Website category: jobs
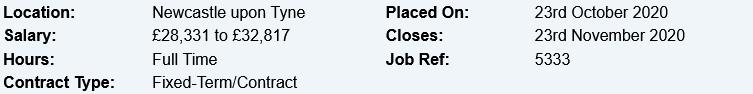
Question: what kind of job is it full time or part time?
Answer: Full Time

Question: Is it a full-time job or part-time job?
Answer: Full Time

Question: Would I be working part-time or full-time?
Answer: Full Time

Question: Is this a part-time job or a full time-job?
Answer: Full Time

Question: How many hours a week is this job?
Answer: Full Time

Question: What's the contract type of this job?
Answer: Fixed-Term/Contract

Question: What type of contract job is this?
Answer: Fixed-Term/Contract

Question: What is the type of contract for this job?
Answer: Fixed-Term/Contract

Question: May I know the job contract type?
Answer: Fixed-Term/Contract

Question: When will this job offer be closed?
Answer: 23rd November 2020

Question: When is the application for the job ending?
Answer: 23rd November 2020

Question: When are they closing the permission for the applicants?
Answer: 23rd November 2020

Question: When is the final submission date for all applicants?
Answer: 23rd November 2020

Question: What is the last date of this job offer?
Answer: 23rd November 2020

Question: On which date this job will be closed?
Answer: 23rd November 2020

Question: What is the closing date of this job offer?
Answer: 23rd November 2020

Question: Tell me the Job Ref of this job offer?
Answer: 5333

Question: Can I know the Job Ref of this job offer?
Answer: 5333

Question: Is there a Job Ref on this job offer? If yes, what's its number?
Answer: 5333

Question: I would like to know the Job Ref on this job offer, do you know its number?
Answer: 5333

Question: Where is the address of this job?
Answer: Newcastle upon Tyne

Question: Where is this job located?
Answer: Newcastle upon Tyne

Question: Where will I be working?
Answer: Newcastle upon Tyne

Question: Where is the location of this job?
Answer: Newcastle upon Tyne

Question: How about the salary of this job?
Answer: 28,331 to 32,817

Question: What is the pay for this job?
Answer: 28,331 to 32,817

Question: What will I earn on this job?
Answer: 28,331 to 32,817

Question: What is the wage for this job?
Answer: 28,331 to 32,817

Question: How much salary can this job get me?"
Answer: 28,331 to 32,817

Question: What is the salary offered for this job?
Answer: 28,331 to 32,817

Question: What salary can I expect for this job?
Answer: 28,331 to 32,817

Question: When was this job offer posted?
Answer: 23rd October 2020

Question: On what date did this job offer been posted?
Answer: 23rd October 2020